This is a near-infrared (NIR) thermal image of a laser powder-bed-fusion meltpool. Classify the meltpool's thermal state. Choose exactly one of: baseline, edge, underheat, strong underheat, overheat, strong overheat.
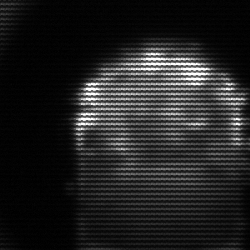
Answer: baseline